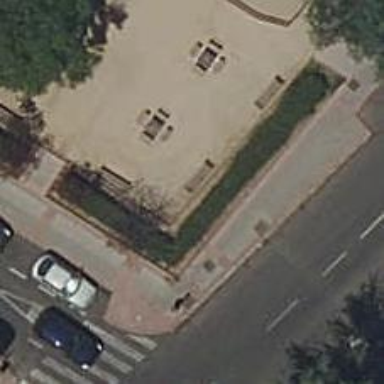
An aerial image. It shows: Bench for seating.